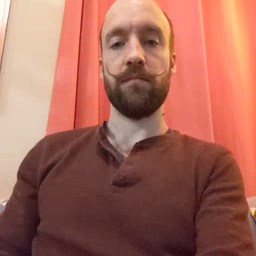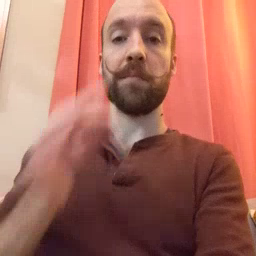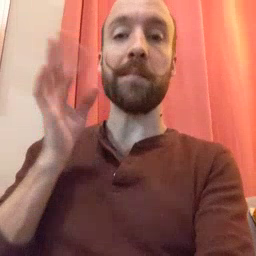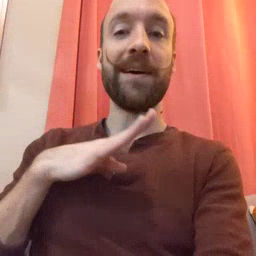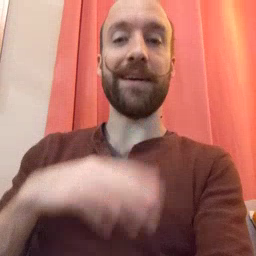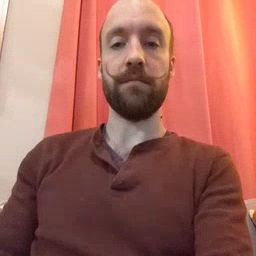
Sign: bee